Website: lowes
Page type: customer-info-address
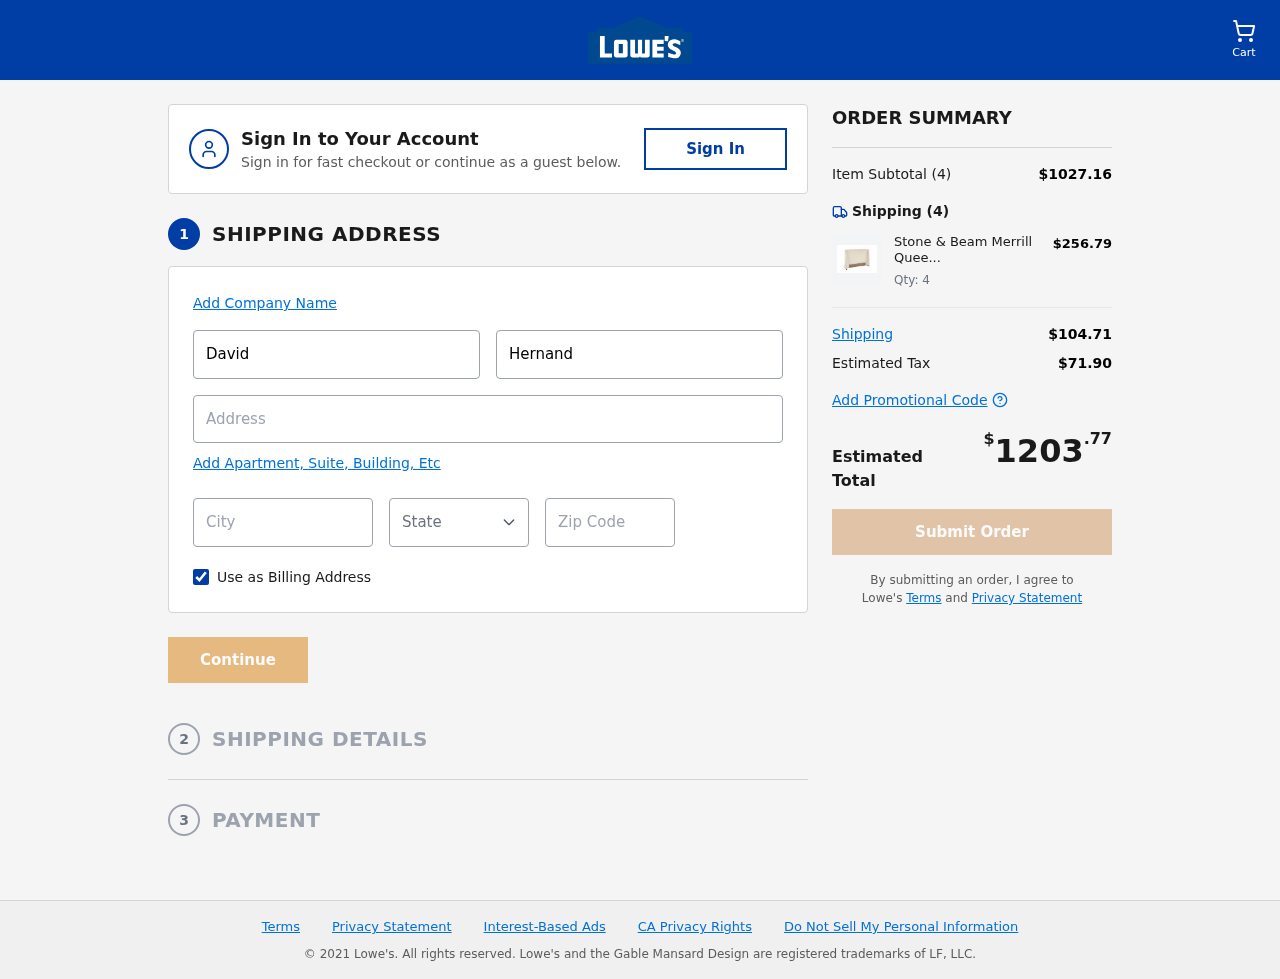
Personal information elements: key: PII_CITY
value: West Joyceshire
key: PII_FIRSTNAME
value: David
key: PII_LASTNAME
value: Hernandez
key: PII_POSTCODE
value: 98505
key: PII_STATE_ABBR
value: NY
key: PII_STREET
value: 2108 Lopez Heights Apt. 059
Product elements: key: PRODUCT1_NAME
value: Stone & Beam Merrill Queen Headboard with Decorative Nailhead Trim, 75"W, Cream
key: PRODUCT1_PRICE
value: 256.79
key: PRODUCT1_QUANTITY
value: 4
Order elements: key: ORDER_NUM_ITEMS
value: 4
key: ORDER_SUBTOTAL
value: $1027.16
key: ORDER_NUM_ITEMS2
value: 4
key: ORDER_SHIPPING_COST
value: $104.71
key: ORDER_TAX
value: $71.90
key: ORDER_TOTAL
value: $1203.77